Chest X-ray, AP view. Patient: 22 years old, sex M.
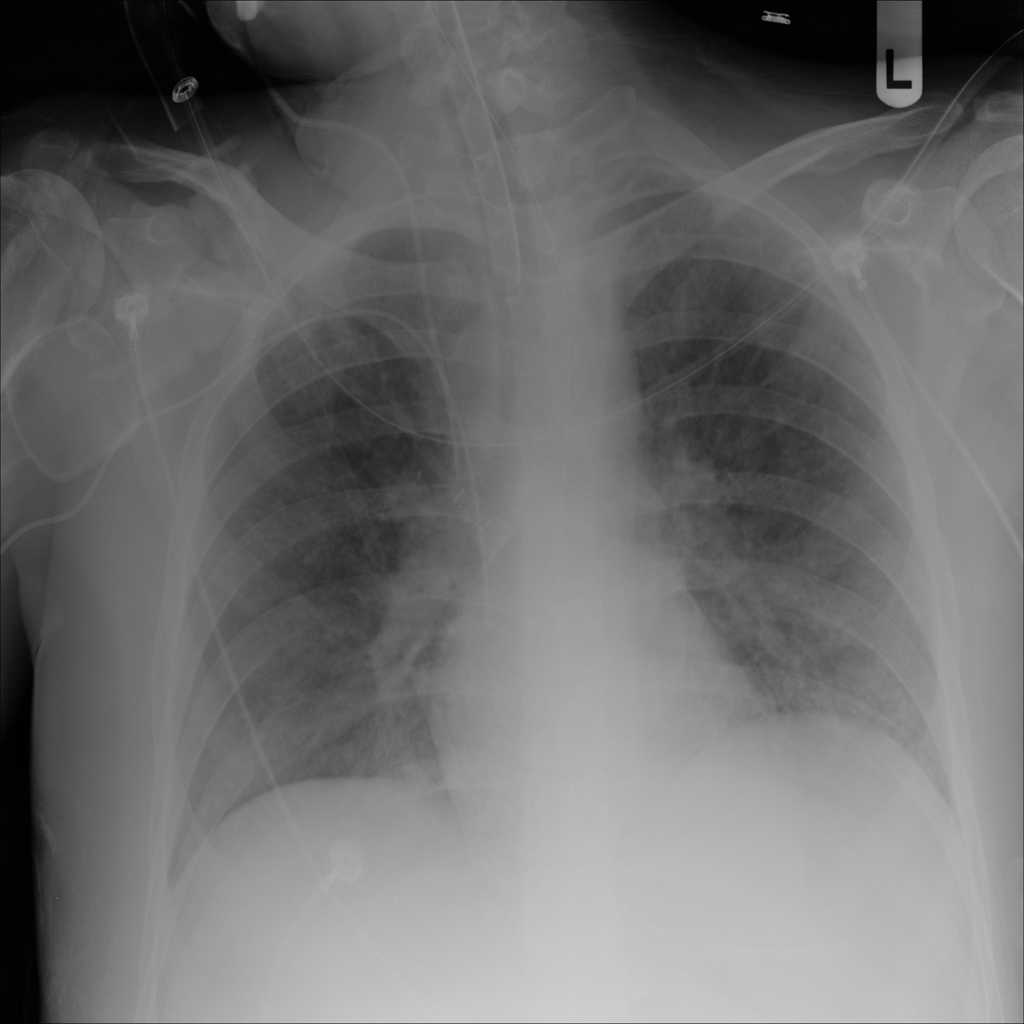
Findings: Infiltration